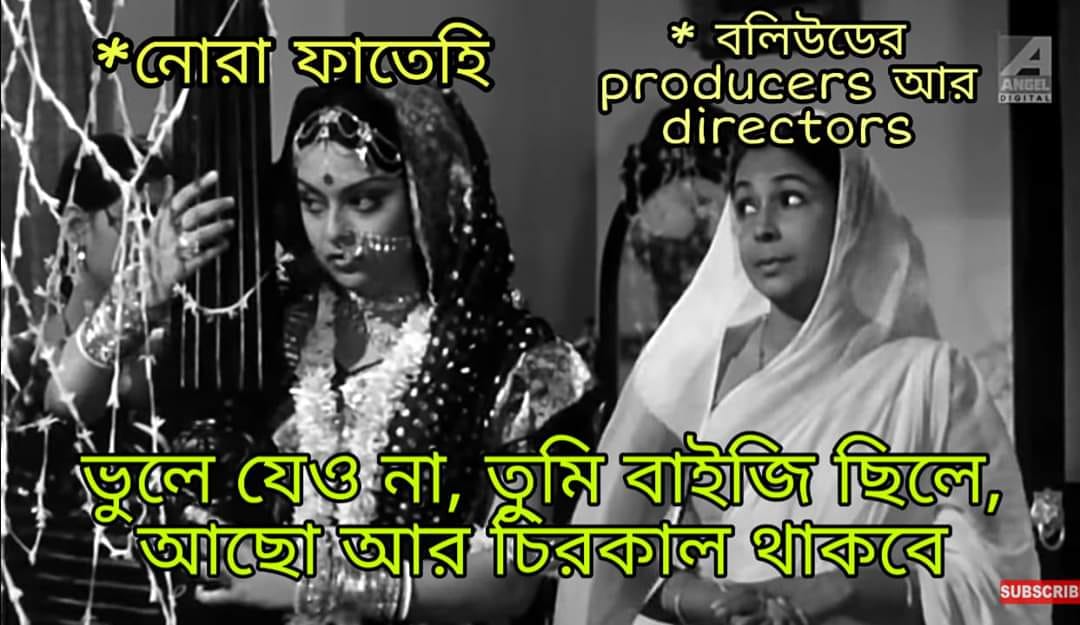
Caption: * নোরা ফাতেহি   * বলিউডের producers আর directors     ভুলে যেও না , তুমি বাইজি ছিলে , আছো আর চিরকাল থাকবে
Label: hate